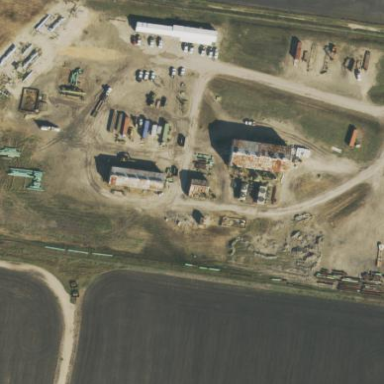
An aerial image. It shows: Industrial area dedicated to gas-related activities.